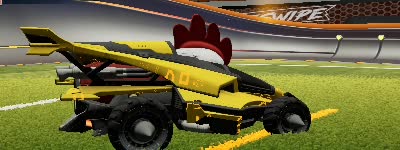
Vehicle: aftershock